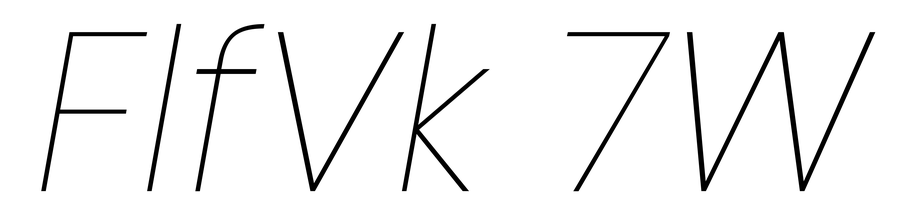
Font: Poppins-ThinItalic